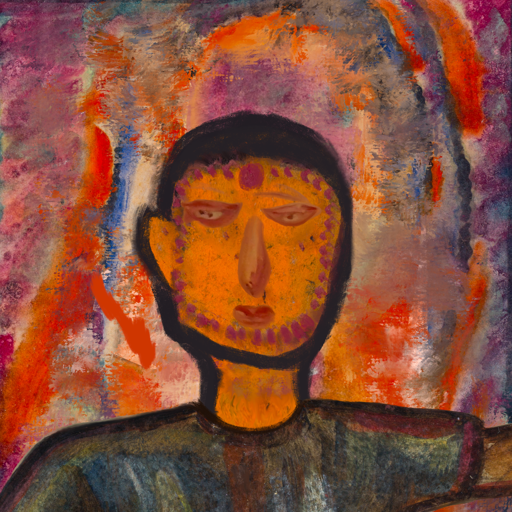
Background: Experience, Head And Neck Front: Doll, Face Front: Pious_Lady, Bust: Mosgoul, Hair Front: Blank, Head Accessory: Blank, Second Necklace: Blank, Necklace: Blank, Baby: Blank